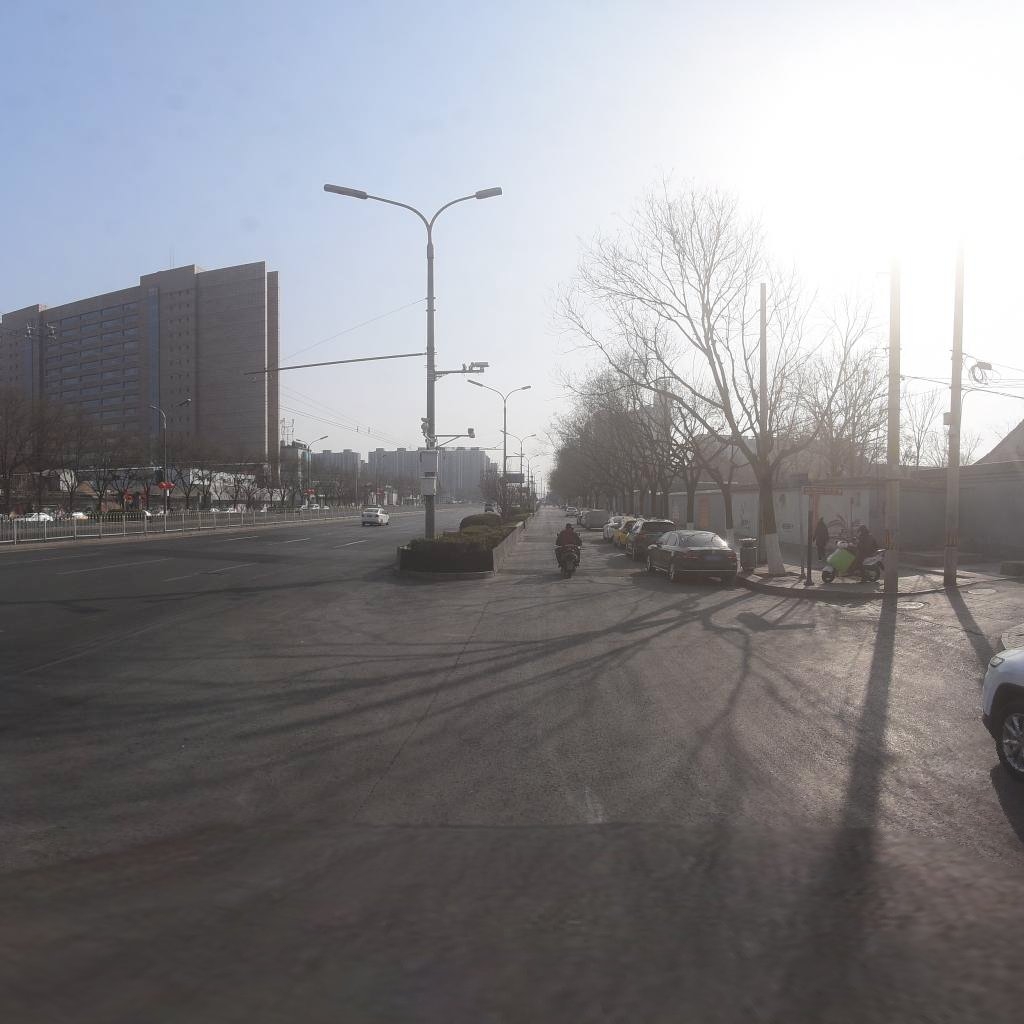
Region: Xicheng
Road damage annotations: longitudinal crack, longitudinal crack, manhole cover, manhole cover